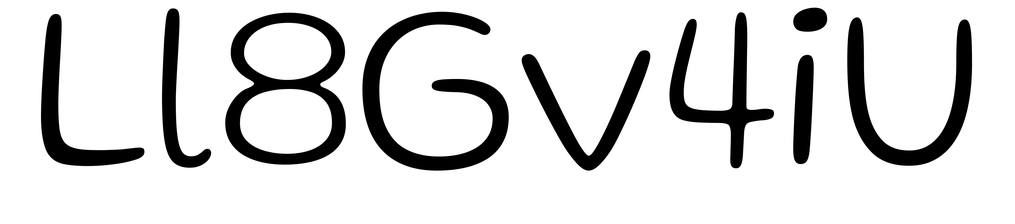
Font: Gluten_ExtraLight